Aerial crown-view tile of a tropical tree (Barro Colorado Island, Panama), acquired 20250317:
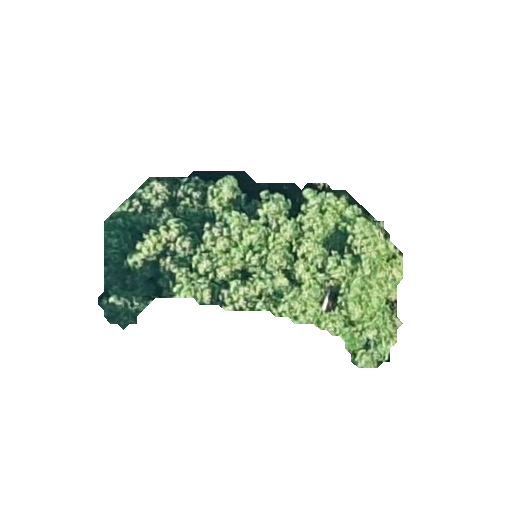
Species: Jacaranda copaia
GBIF accepted scientific name: Jacaranda copaia
Crown area: 57.578 m²